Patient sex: M
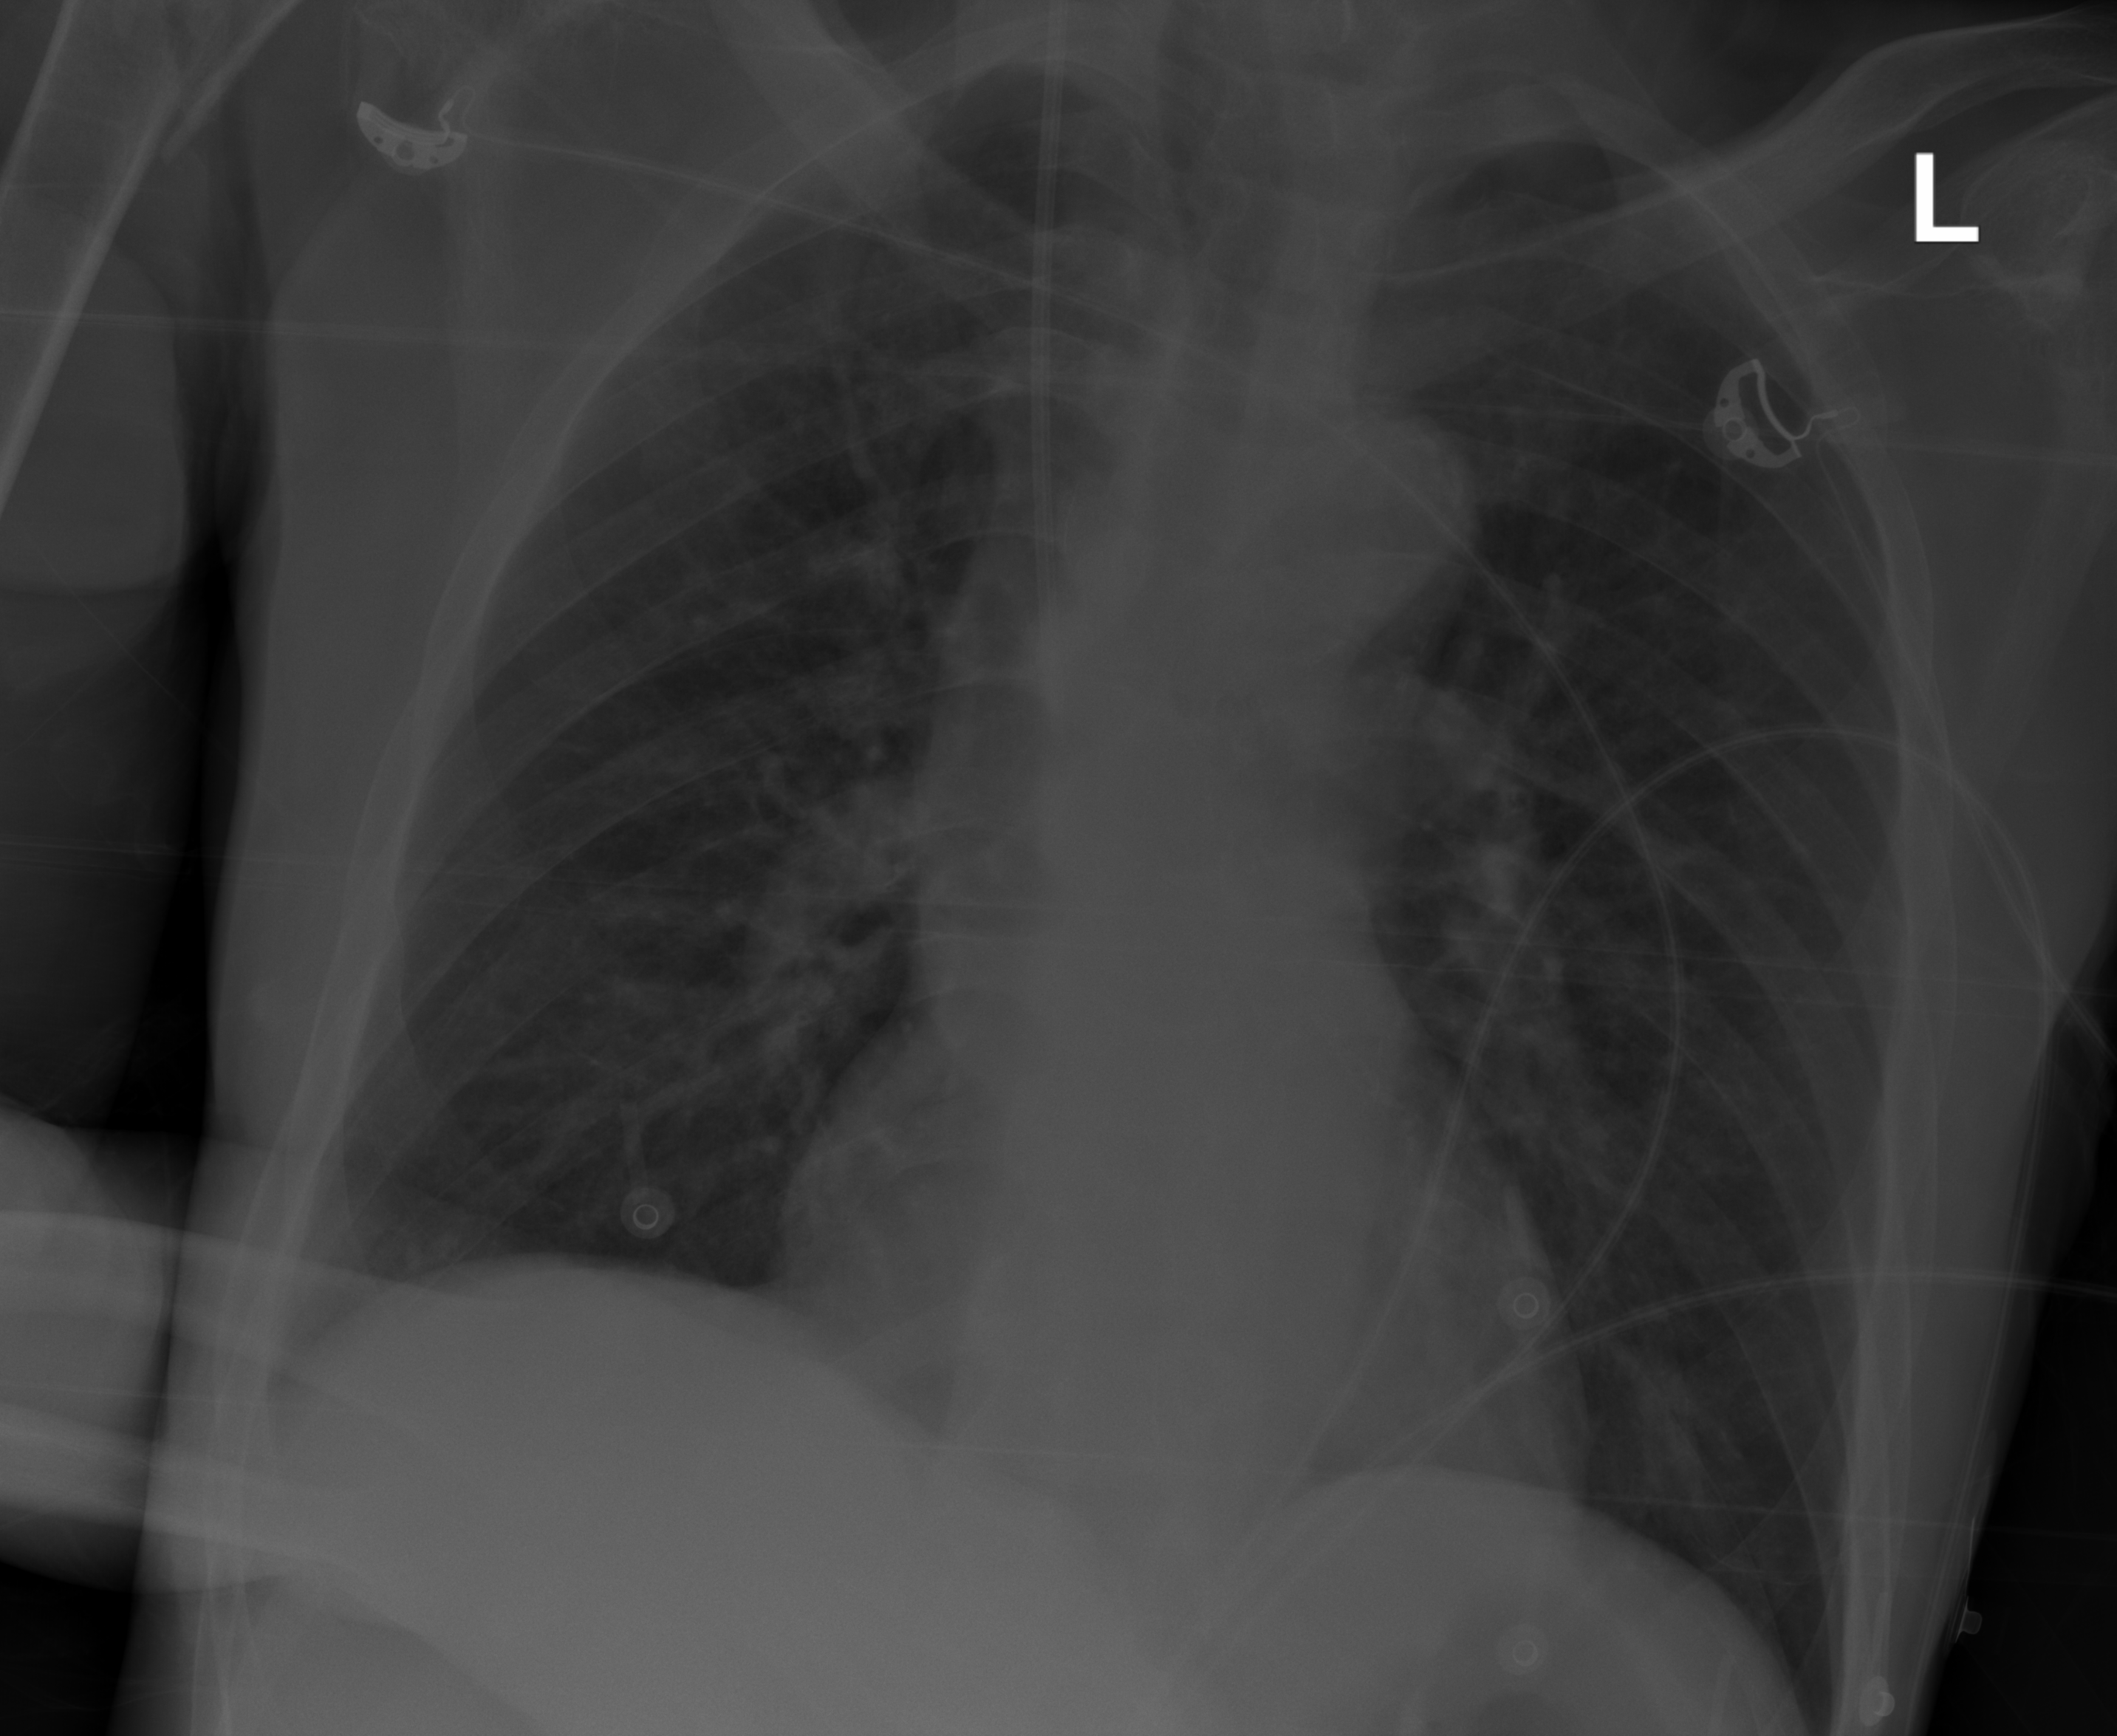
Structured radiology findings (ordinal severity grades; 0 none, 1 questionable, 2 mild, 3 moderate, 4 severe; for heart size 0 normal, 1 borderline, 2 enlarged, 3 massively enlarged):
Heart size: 0
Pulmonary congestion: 0
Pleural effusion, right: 1
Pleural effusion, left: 0
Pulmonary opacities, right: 0
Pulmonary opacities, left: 0
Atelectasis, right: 0
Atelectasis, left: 0